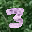
Label: 3